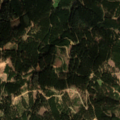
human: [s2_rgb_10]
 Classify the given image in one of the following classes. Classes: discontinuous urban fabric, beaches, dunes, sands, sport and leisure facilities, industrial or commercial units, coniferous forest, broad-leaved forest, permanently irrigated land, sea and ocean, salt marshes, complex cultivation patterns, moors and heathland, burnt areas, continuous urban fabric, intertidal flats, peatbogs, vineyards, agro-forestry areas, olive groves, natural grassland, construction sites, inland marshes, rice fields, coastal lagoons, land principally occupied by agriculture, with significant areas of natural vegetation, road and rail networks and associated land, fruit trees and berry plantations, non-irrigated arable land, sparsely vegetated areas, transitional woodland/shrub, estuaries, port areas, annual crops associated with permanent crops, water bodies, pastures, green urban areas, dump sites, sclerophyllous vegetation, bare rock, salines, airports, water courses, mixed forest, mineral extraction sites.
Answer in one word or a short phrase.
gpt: coniferous forest, mixed forest